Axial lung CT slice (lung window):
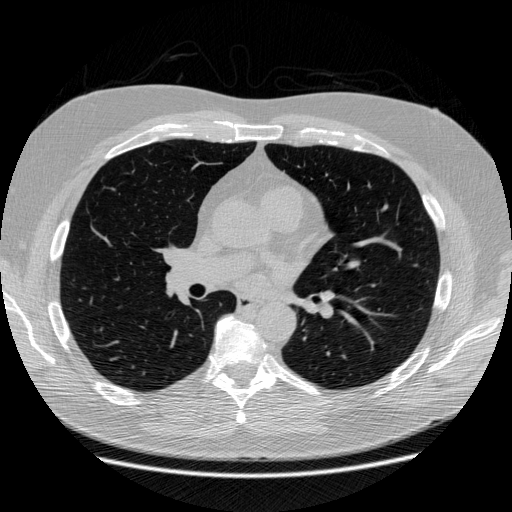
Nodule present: no